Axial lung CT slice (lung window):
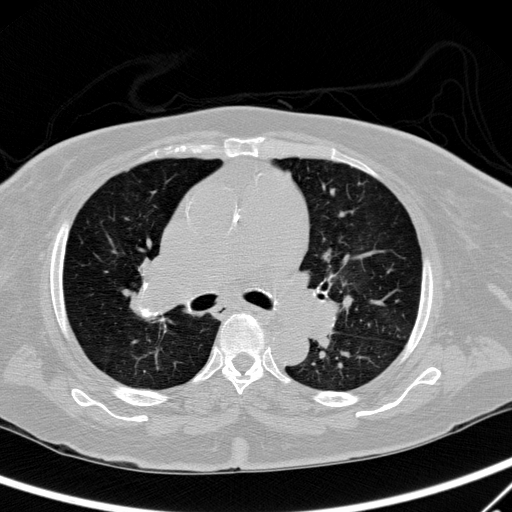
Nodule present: no